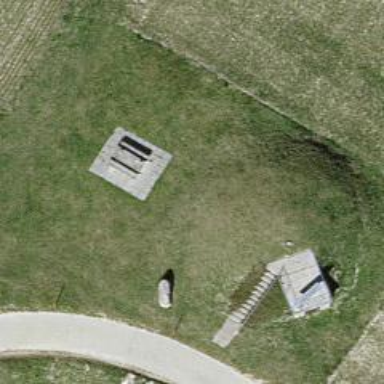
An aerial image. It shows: Picnic table located in leisure land area.